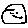
Label: smiley face